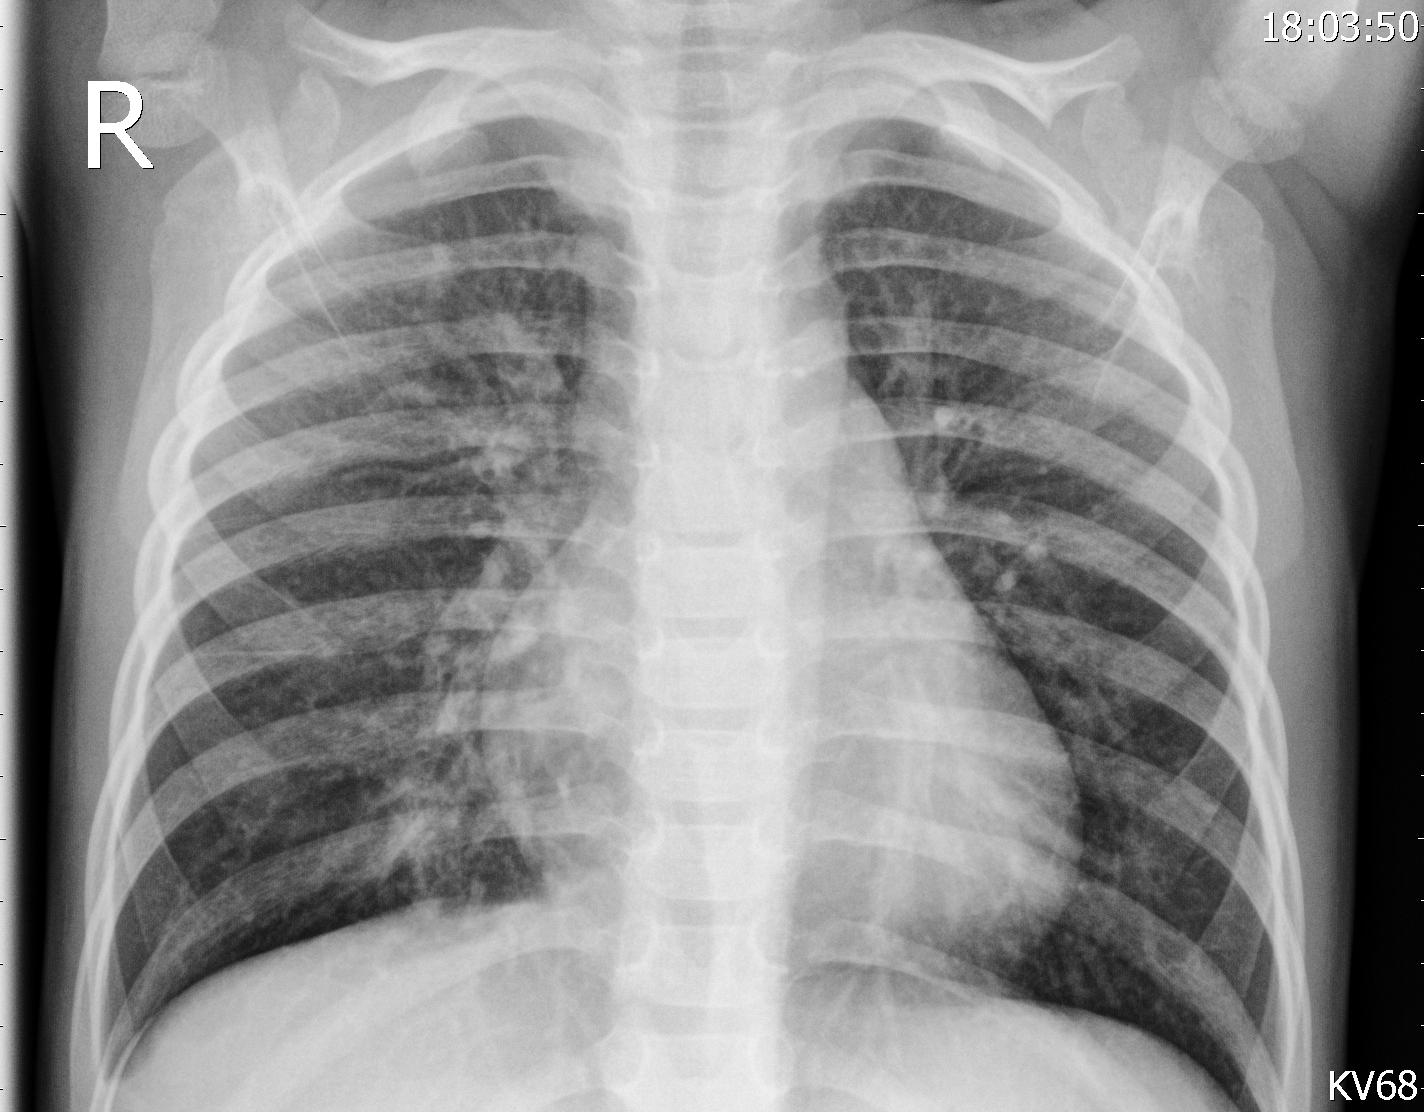
Diagnosis: PNEUMONIA